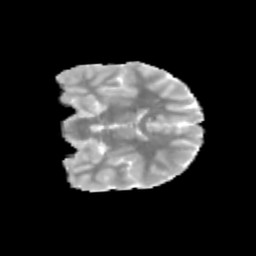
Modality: MD
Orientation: coronal
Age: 11
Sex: male
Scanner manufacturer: siemens
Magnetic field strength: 3 T
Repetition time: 3.8 s
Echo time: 0.07 s